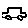
Label: car